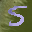
Label: 5